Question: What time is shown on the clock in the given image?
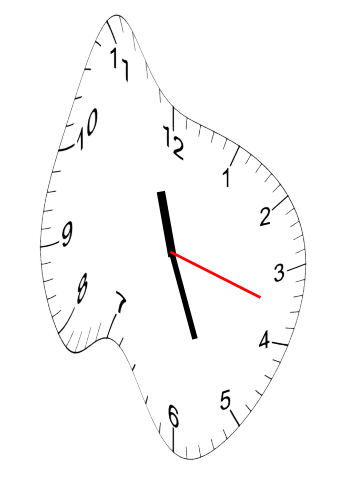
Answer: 11:26:18